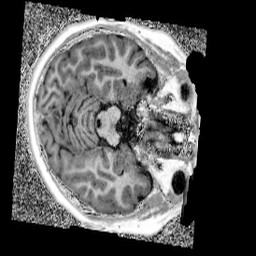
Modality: UNIT1_denoised
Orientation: axial
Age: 11
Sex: male
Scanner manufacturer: siemens
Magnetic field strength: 3 T
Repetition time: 4 s
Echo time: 0.00299 s